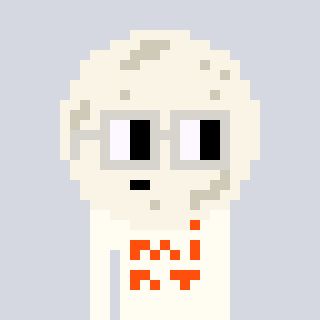
a pixel art character with square light gray glasses, a moon-shaped head and a grayscale-colored body on a cool background